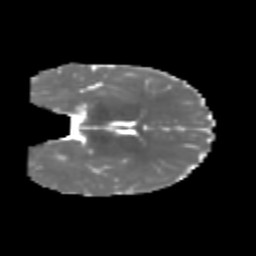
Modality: MD
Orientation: coronal
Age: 7
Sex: male
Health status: healthy